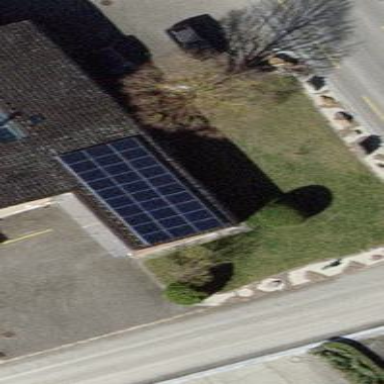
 consisting of solar photovoltaic panels."